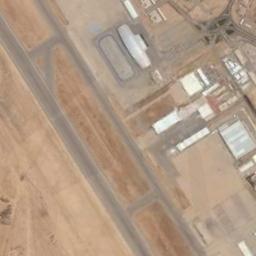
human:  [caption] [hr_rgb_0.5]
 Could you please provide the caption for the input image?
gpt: Most of the airport's buildings have white roofs .

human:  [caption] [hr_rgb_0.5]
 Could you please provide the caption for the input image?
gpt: There are many buildings along the runway and apron of the airport .

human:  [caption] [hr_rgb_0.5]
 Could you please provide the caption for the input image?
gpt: An airport with two parallel runways in the vacant lot and some white buildings beside .

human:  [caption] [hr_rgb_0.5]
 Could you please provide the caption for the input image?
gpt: There is an airport built in untaken land next to some buildings .

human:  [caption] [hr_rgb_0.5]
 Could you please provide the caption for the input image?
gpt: There are two parallel roads at the airport .